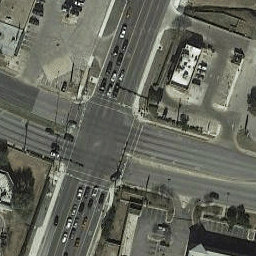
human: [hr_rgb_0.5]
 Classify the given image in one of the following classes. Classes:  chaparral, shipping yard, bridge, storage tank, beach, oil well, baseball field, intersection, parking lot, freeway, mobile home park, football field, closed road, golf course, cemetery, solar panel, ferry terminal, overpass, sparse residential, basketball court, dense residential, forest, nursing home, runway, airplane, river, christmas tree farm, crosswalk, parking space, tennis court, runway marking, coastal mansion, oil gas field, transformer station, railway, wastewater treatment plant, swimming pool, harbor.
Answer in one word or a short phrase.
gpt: intersection